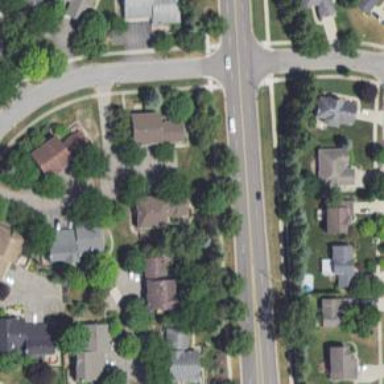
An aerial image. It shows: Sidewalk.